Aerial crown-view tile of a tropical tree (Barro Colorado Island, Panama), acquired 20250616:
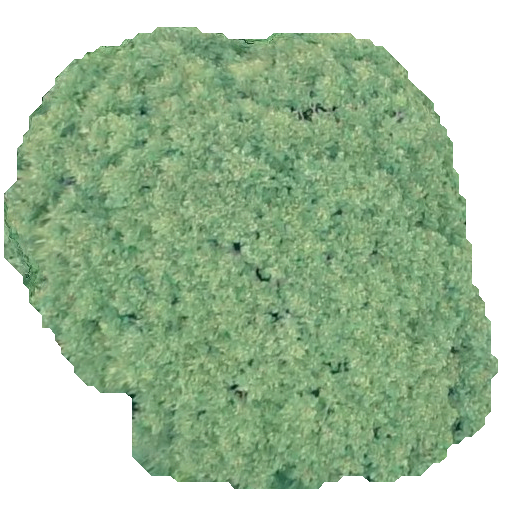
Species: Jacaranda copaia
GBIF accepted scientific name: Jacaranda copaia
Crown area: 257.671 m²